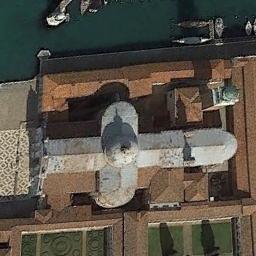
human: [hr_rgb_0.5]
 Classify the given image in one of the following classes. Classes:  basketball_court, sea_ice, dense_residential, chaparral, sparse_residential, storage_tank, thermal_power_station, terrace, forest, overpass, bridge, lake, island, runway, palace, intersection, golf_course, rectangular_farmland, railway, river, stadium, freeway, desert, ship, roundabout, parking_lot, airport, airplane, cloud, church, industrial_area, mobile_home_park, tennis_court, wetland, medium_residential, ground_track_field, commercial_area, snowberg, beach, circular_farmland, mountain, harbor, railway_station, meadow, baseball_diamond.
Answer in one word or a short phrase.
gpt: church